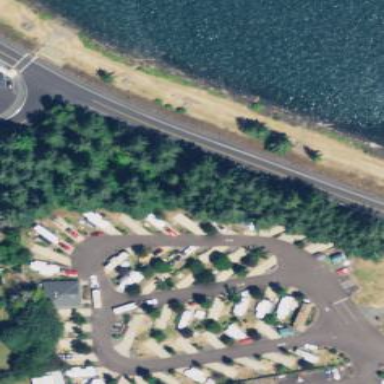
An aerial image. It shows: Caravan site for tourism.